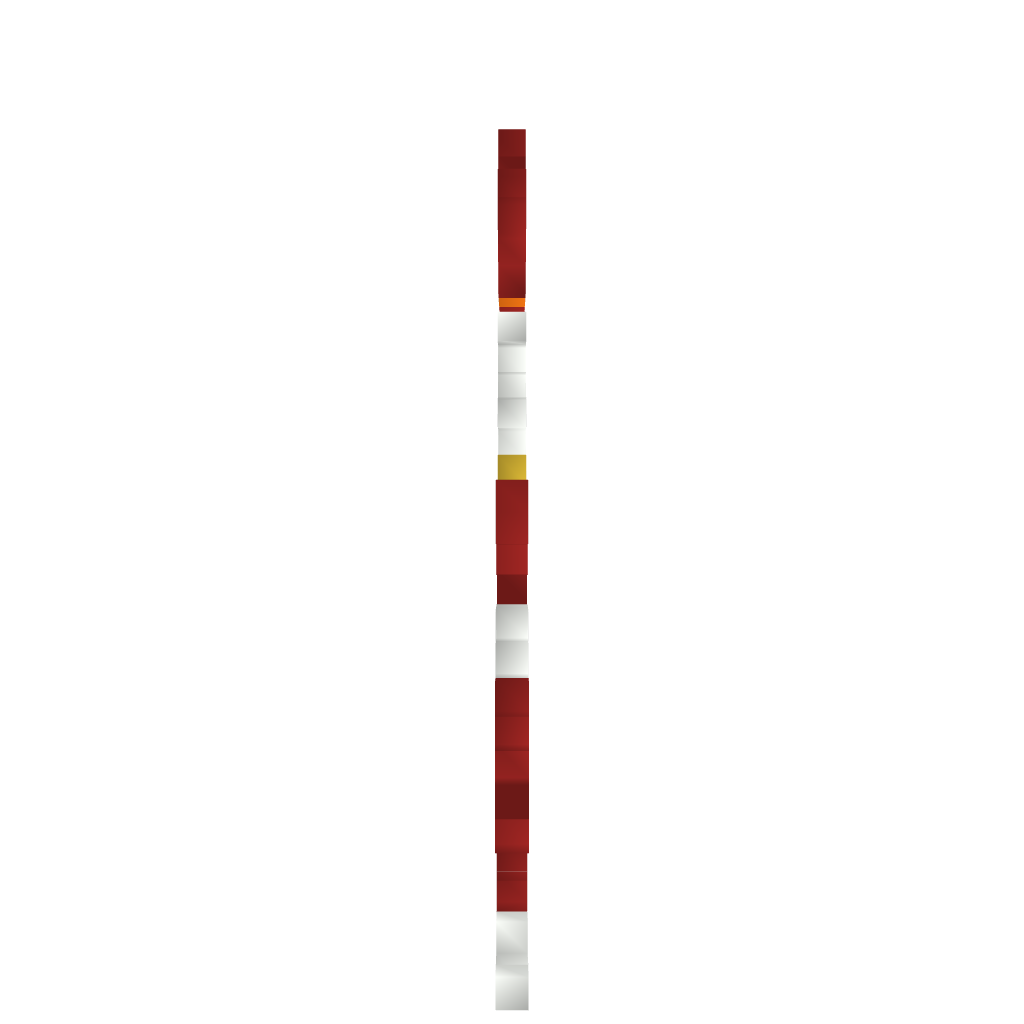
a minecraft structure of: Fireman (ErnieCIII)